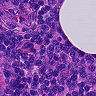
Metastatic tissue present: no